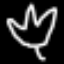
Label: leaf